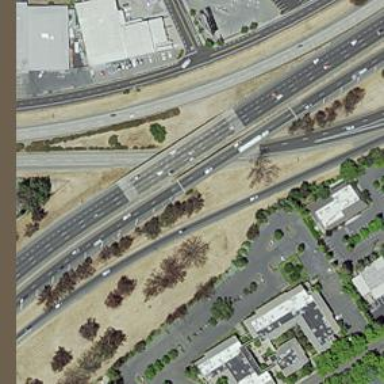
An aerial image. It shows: Motorway.